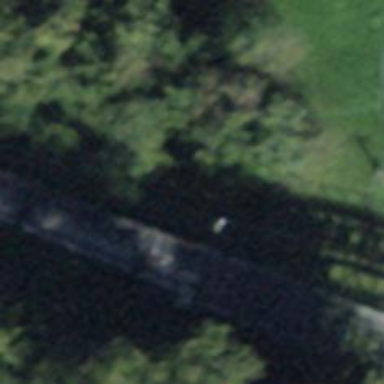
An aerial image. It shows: Single-track funicular railway bridge.